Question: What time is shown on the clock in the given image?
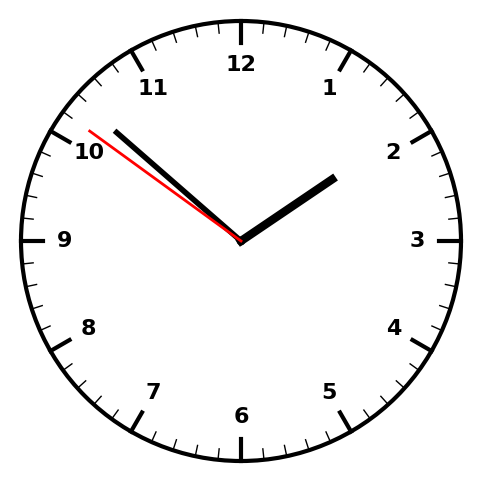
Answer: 01:51:51